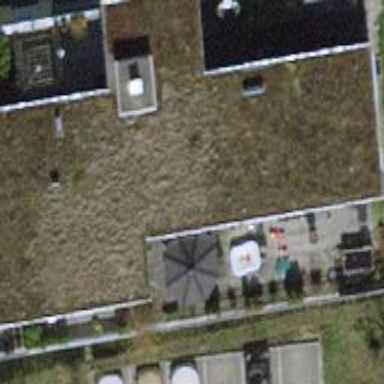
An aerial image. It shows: Flat-roofed apartment building.